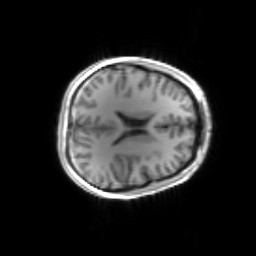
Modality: inplaneT1
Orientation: axial
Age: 24
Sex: male
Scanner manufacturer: siemens
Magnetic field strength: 3 T
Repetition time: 1.2 s
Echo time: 0.00251 s